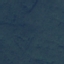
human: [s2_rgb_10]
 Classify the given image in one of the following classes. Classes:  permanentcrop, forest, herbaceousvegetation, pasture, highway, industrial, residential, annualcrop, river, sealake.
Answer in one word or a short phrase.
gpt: Forest